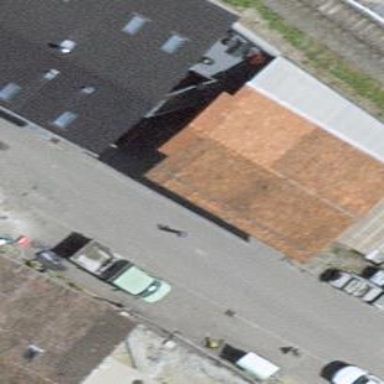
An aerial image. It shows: Commercial building.